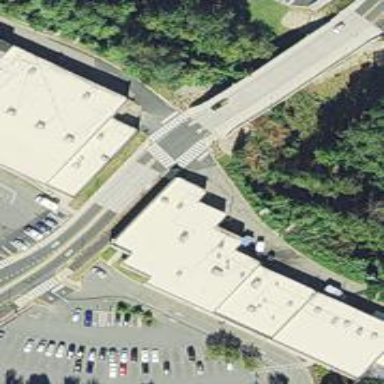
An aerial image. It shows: Marked crossing on cycleway road.